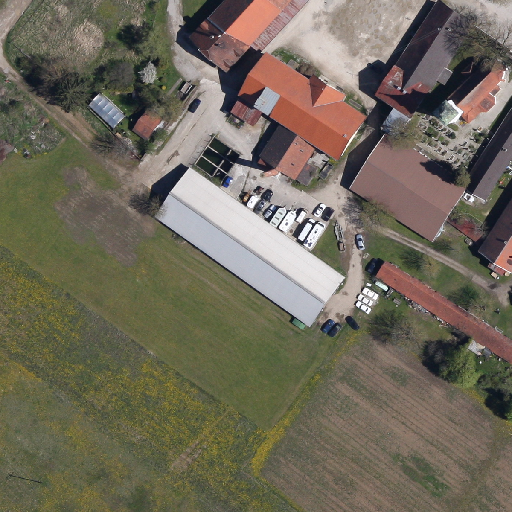
Referring expression: impervious surface